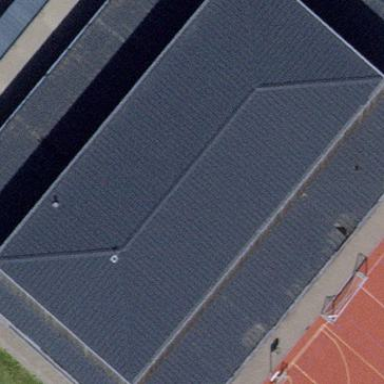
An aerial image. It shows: Community centre building.